Question:
I'm trying to get the "about 15 hours ago" text to the left, but can't seem to get it done. float left doesn't seem to work, and I can't decrease the margin left because then the "3 minutes ago" text will collide with the image.
Here's the html(sorry for the big mess):
'''
<div class="comment_column_narrow">
<div id="comment_title_39" class="comment_title">
Do you like this song?
<a href="/comment_titles/39" class="comment_title_delete" data-method="delete" data-remote="true" rel="nofollow">x</a>
</div>
<div class="comment_content">
<a href="/profiles/45" class="comment_image"><img alt="Justin meltzer" src="/system/photos/45/tiny/Justin Meltzer.jpeg?<PHONE>"></a>
<div class="textual_comment_content">
<div class="comment_text">
<span class="name_link">
<a href="/profiles/45" class="normal">Justin Meltzer</a>
</span>
Ok so this is what I think about this song: You need to switch back to your roots. You started as a rapper, and you need to remain a rapper. I respect you for your initiative to improve your flexibility but please stick to your roots. That's what makes you truly great.
</div>
<span class="comment_footer">
<ul>
<li class="list_style">about 15 hours ago.</li>
</ul>
<span>
</span></span></div></div></div>
'''
And here's the corresponding CSS:
'''
.comment_column_narrow {
float: left;
width: 295px;
margin-right: 5px;
}
.comment_content{
clear:both;
padding: 10px 5px;
border-top:2px solid #E2E2E2;
border-right:3px solid #E2E2E2;
}
.comment_text{
line-height: 120%;
}
.comment_image{
float:left;
margin-right: 10px;
}
.comment_footer{
}
.comment_footer ul{
margin-top: 5px;
}
.comment_footer ul li{
font-size: 10px;
color:gray;
float:left;
margin-right:25px;
}
.list_style{
list-style:none;
}
.name_link{
margin-left:-3px;
}
'''
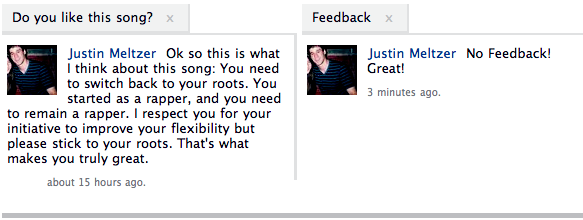
Answer: Instead of
this:
'''
<div class="comment_text">
<span class="name_link">
<a href="/profiles/45" class="normal">Justin Meltzer</a>
</span>
Ok so this is what I think about this song: You need to switch back to your roots. You started as a rapper, and you need to remain a rapper. I respect you for your initiative to improve your flexibility but please stick to your roots. That's what makes you truly great.
</div>
<span class="comment_footer">
<ul>
<li class="list_style">about 15 hours ago.</li>
</ul>
</span>
'''
Move the comment_footer span INSIDE the comment_text span, so that it wraps around the image as you desire. Then remove the '<ul>' and '<li>' as they are just getting in your way. You end up with:
'''
<div class="comment_text">
<span class="name_link">
<a href="/profiles/45" class="normal">Justin Meltzer</a>
</span>
Ok so this is what I think about this song: You need to switch back to your roots. You started as a rapper, and you need to remain a rapper. I respect you for your initiative to improve your flexibility but please stick to your roots. That's what makes you truly great.
<span class="comment_footer">about 15 hours ago.</span>
</div>
'''